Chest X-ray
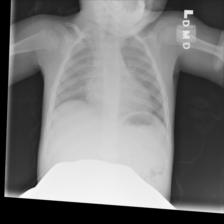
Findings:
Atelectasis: negative
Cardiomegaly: negative
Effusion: negative
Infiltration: negative
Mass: negative
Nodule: negative
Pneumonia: negative
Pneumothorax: negative
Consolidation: positive
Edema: negative
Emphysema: negative
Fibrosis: negative
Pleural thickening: negative
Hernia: negative